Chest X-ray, PA view. Patient: 52 years old, sex F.
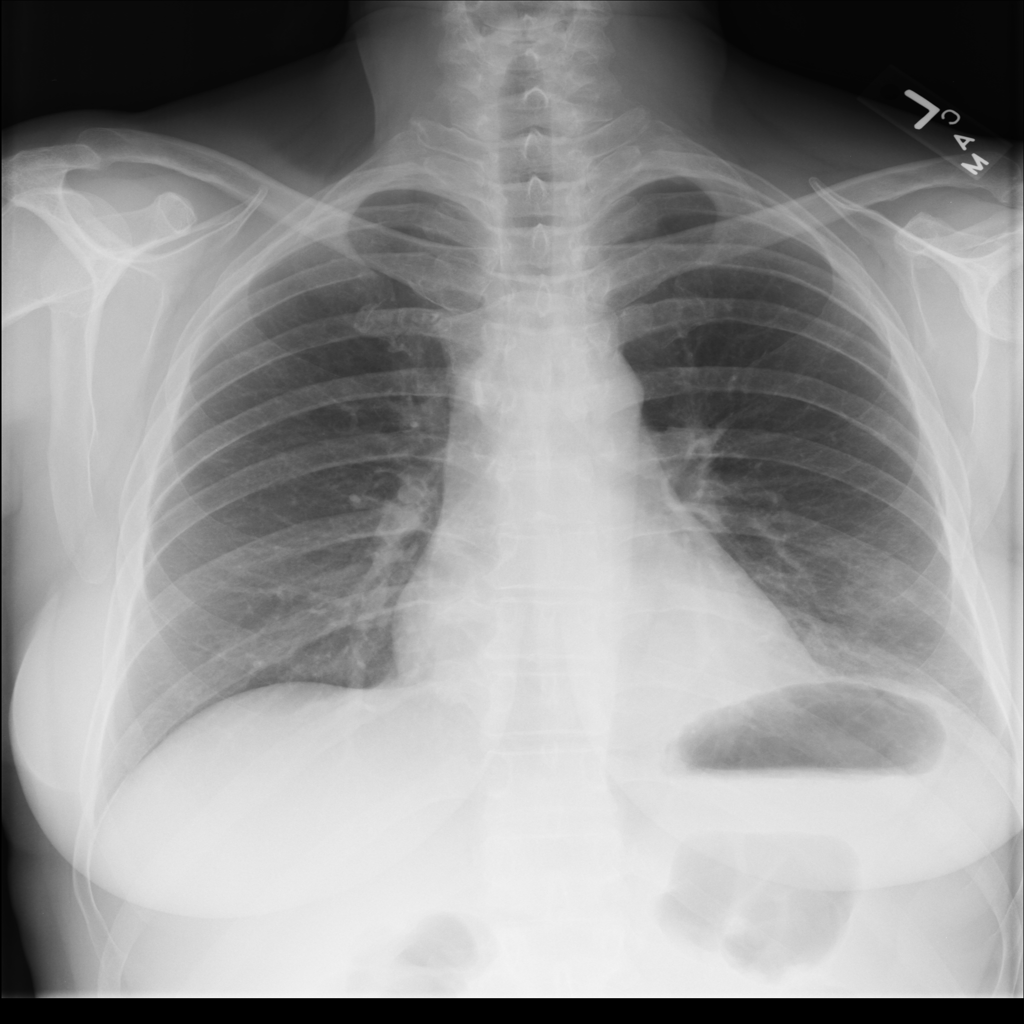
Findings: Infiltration